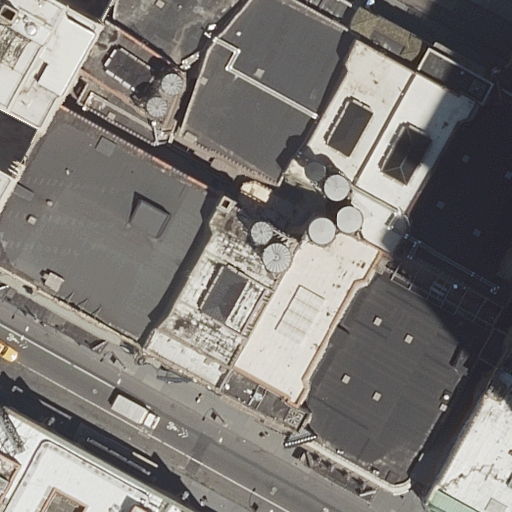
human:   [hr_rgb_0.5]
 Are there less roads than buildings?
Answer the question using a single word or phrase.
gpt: yes

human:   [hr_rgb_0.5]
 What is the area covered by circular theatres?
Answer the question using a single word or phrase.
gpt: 0m2

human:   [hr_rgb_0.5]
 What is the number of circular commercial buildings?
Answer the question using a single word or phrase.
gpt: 0

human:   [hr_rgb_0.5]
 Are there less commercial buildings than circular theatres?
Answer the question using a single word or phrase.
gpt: no

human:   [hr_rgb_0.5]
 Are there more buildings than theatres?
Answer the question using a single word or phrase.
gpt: yes

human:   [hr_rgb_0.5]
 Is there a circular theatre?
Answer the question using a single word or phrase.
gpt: no

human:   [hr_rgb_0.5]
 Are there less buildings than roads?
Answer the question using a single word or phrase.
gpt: no

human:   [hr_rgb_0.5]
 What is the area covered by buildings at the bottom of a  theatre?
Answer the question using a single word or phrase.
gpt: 4495m2

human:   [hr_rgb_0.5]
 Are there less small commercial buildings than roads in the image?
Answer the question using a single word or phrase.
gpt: yes

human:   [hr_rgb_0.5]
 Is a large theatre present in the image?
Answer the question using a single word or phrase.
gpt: yes

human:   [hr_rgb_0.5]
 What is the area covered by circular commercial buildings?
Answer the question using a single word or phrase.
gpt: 0m2

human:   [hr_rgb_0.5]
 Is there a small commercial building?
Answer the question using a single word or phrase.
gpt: no

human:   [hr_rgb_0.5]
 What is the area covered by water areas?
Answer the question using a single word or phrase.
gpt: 0m2

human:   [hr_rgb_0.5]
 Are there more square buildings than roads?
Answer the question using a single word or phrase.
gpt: no

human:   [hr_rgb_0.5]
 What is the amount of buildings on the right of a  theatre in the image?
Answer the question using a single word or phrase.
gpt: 5

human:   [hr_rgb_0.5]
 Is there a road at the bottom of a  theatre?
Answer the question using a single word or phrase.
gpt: yes

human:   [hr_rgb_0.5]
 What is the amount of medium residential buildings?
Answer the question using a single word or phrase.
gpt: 1

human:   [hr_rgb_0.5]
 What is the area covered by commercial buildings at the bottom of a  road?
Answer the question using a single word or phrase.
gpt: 0m2

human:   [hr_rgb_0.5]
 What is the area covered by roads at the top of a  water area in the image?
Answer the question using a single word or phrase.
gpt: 0m2

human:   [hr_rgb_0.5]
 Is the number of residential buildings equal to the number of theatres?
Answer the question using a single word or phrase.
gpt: no

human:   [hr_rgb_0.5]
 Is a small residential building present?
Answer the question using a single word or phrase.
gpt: yes

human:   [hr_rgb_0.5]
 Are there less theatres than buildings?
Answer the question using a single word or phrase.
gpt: yes

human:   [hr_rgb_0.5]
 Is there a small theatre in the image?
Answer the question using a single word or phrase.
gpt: yes

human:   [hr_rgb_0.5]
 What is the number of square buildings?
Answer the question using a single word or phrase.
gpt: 0

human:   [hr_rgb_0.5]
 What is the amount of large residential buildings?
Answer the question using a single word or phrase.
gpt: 0

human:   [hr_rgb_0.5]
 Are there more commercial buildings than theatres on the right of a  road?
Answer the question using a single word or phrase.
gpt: no

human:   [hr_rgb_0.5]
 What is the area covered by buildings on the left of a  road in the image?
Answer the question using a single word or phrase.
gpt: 5125m2

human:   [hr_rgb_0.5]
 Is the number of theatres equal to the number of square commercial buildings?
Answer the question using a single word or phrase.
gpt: no

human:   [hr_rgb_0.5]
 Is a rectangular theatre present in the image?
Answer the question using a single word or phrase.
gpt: yes

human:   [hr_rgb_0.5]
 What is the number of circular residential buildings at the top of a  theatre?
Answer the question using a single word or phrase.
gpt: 0

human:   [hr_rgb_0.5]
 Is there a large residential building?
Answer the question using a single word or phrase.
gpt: no

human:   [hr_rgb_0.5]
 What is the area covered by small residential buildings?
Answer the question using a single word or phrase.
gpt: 1m2

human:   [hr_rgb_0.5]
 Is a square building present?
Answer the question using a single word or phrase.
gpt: no

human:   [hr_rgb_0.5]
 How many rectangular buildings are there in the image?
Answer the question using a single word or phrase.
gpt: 5

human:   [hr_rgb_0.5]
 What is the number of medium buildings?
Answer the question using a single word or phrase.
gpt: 3

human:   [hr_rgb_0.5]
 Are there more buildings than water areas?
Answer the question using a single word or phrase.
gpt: yes